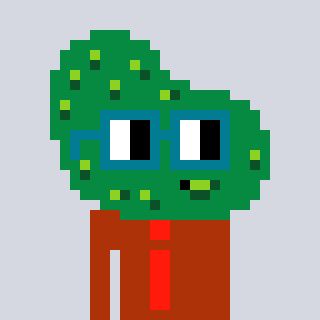
a pixel art character with square dark green glasses, a pickle-shaped head and a hotbrown-colored body on a cool background